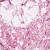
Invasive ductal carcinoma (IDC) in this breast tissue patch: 0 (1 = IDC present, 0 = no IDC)